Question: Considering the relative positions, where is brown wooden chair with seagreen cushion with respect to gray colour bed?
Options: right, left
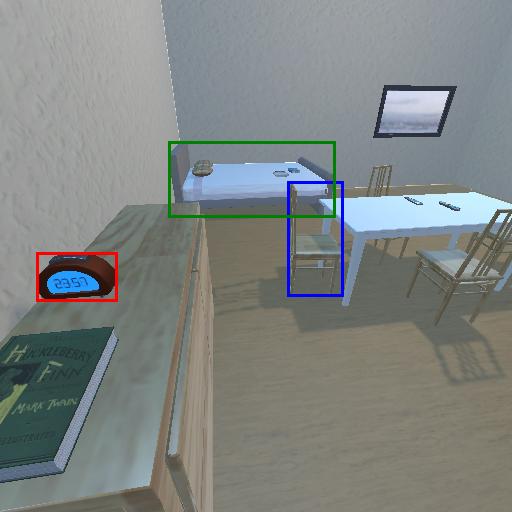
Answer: right